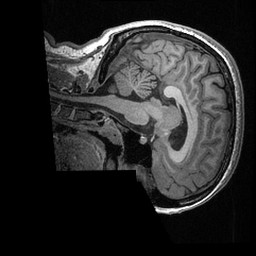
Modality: T1w
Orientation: sagittal
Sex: female
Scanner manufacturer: ge
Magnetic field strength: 3 T
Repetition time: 0.0064 s
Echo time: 0.00281 s